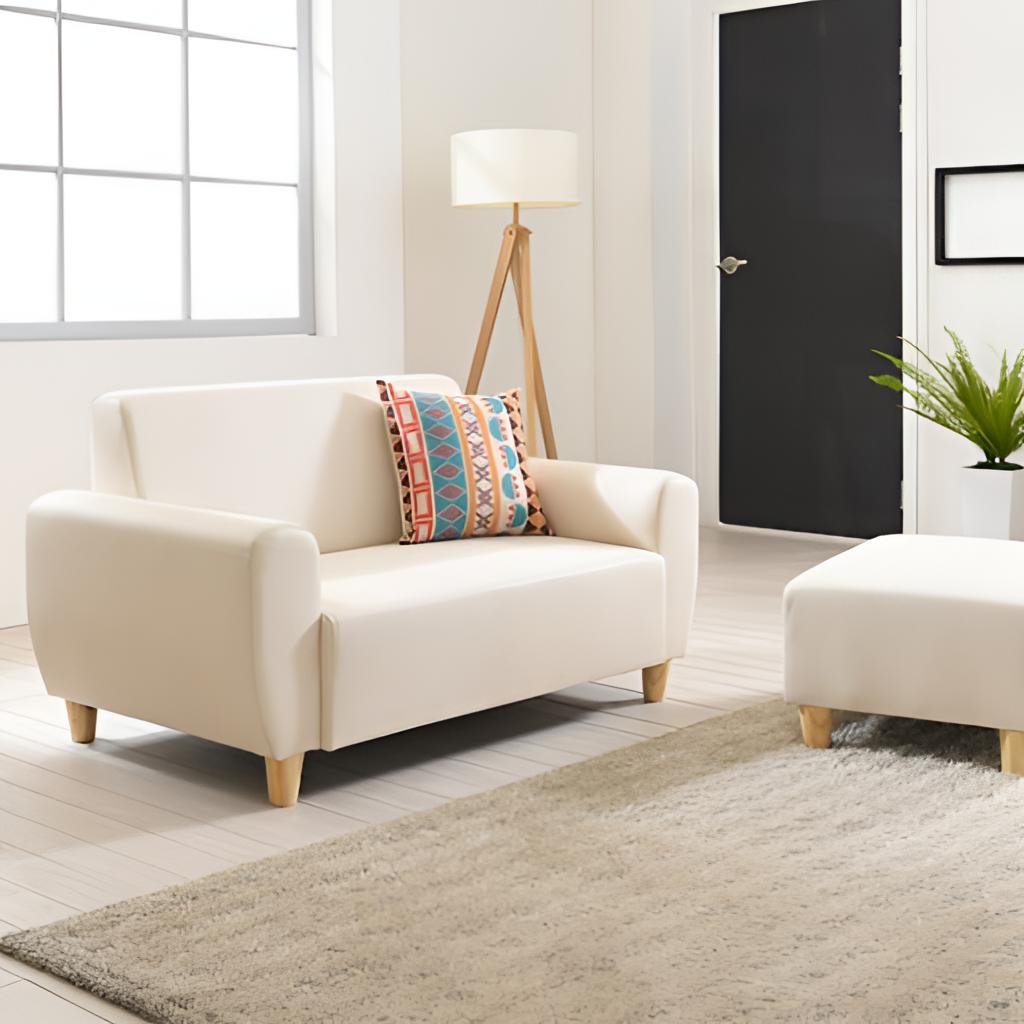
living room, white leather loveseat, white paint wallpaper, with solid pattern, modern, wood flooring, with plank pattern